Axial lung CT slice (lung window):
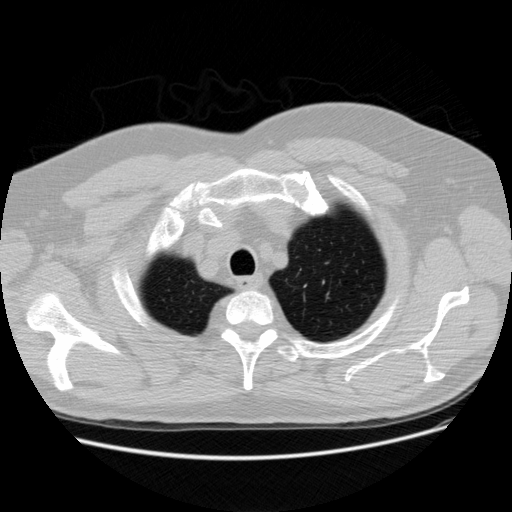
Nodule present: no